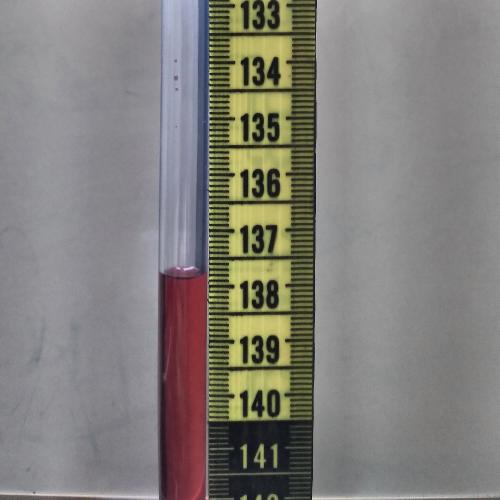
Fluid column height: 137.8 cm